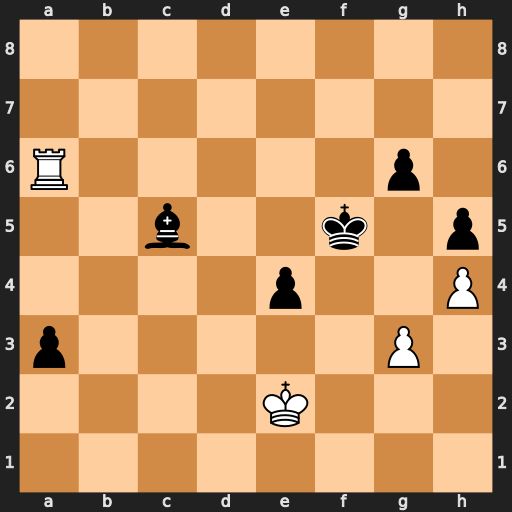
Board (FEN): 8/8/R5p1/2b2k1p/4p2P/p5P1/4K3/8
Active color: w
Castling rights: -
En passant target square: -
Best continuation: Ra5 Kg4 Rxc5